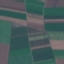
Label: AnnualCrop